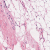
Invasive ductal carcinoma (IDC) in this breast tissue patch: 0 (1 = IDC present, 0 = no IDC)